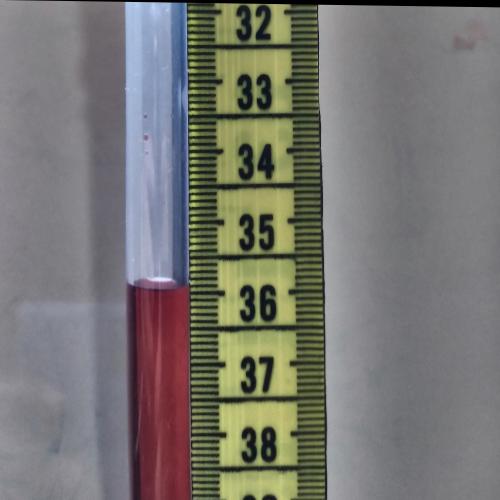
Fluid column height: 35.9 cm